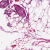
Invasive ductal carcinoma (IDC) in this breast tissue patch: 0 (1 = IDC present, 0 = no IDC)